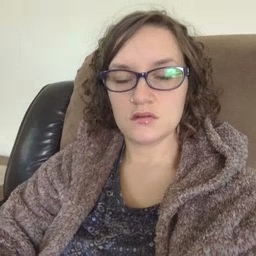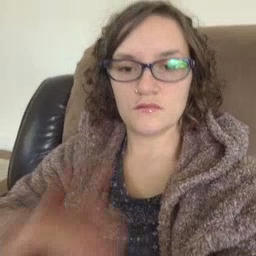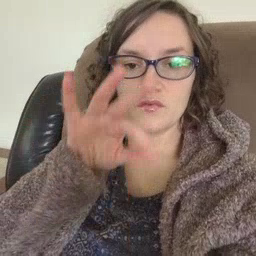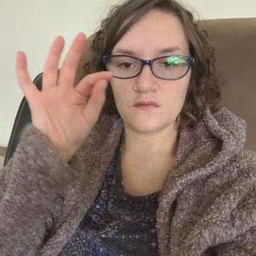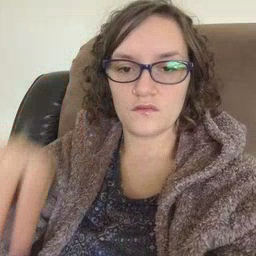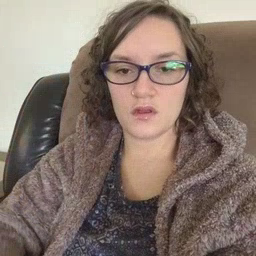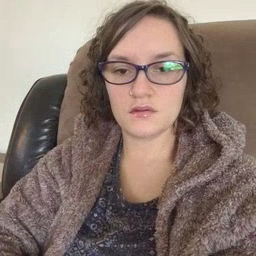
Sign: frenchfries